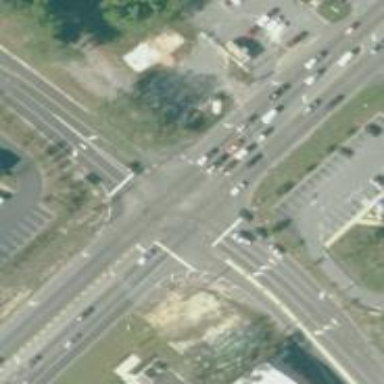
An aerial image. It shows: Crossing footway.